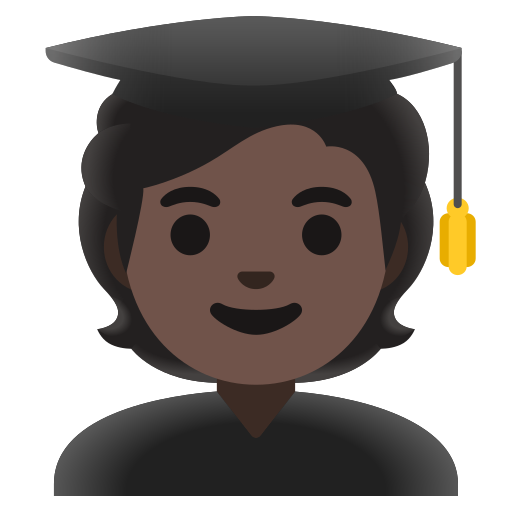
Emoji: 🧑🏿‍🎓